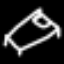
Label: bed